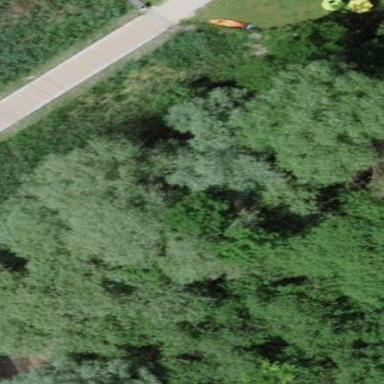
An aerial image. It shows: Swamp in wetland area.